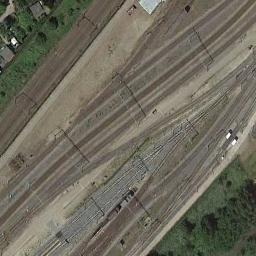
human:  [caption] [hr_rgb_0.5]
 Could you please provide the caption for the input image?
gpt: The railway is next to some trees and grass .

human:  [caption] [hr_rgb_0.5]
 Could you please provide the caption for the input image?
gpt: A lot of trees are beside the railway .

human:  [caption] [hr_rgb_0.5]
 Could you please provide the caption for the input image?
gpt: There are two trains passing by in the picture .

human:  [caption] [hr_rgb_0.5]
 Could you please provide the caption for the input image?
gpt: These railways have no trains on the railways .

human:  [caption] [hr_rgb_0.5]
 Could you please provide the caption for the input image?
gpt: There are green meadows beside the railway .